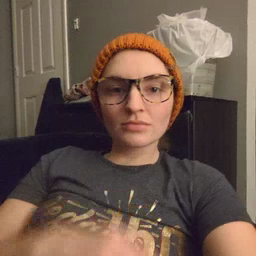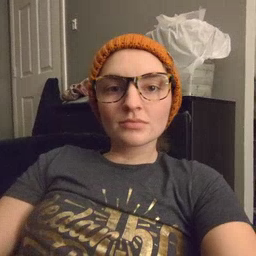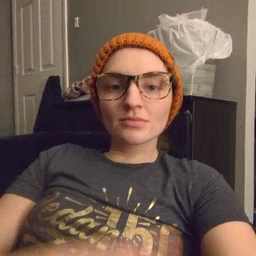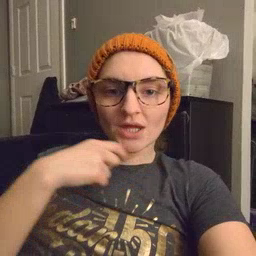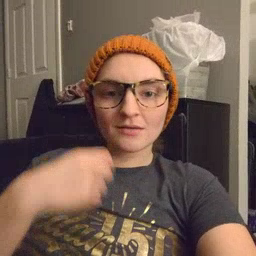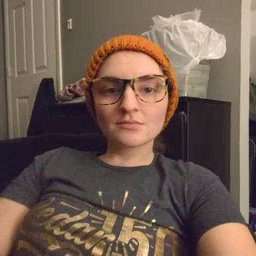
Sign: dry